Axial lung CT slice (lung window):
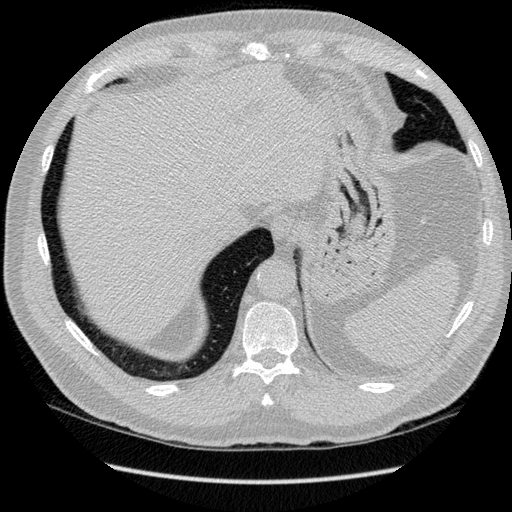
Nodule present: no